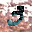
Label: 3